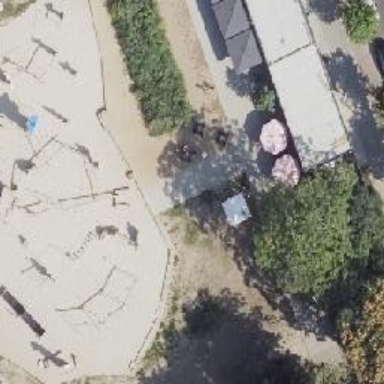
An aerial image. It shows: Artwork in the playground.